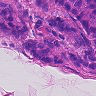
Metastatic tissue present: yes